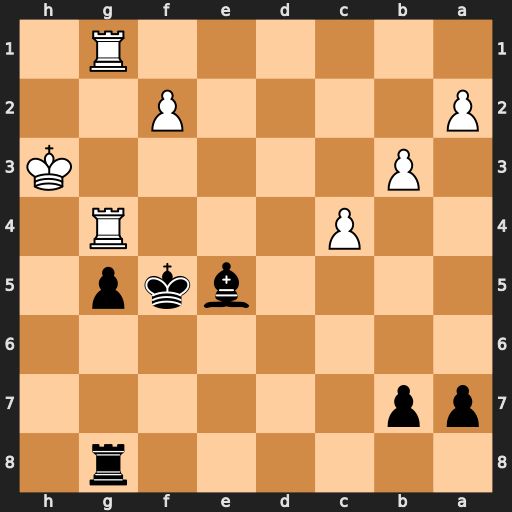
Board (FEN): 6r1/pp6/8/4bkp1/2P3R1/1P5K/P4P2/6R1
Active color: b
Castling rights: -
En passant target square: -
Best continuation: Rh8+ Kg2 Kxg4